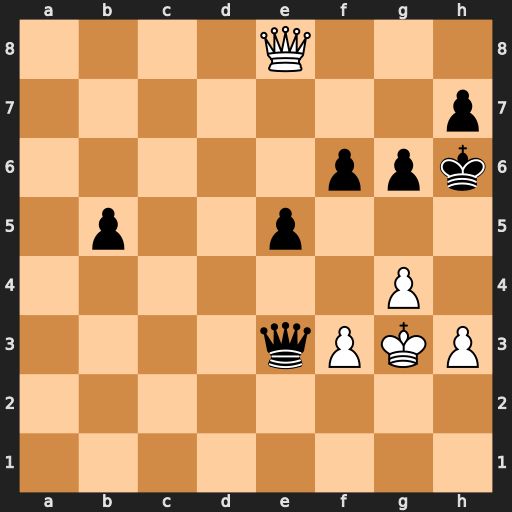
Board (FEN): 4Q3/7p/5ppk/1p2p3/6P1/4qPKP/8/8
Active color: w
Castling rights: -
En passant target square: -
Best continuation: Qf8+ Kg5 h4#